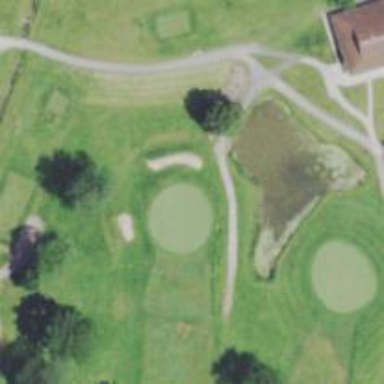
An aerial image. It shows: Golf hole.